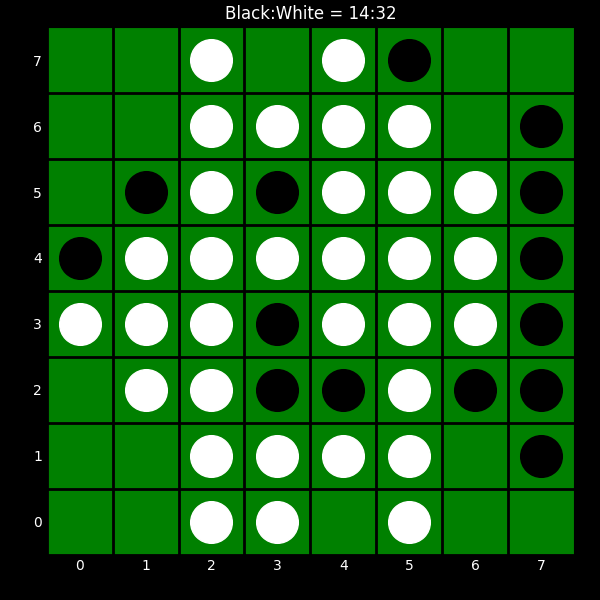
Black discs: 14
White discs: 32